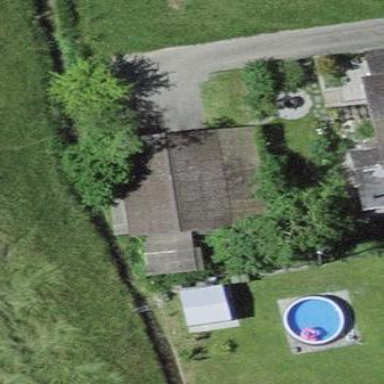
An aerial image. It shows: Shed.